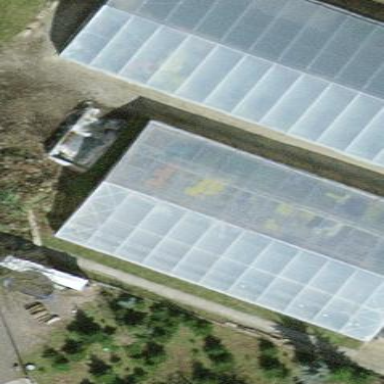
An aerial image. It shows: Greenhouse.